Question: I am trying to run Data Nucleus+JDO+google cloud sql. However I get a class not found for org/datanucleus/store/mapped/scostore/JoinSetStore. What Jar contains that?
'''
com.google.api.server.spi.SystemService invokeServiceMethod: null
java.lang.ExceptionInInitializerError
at com.example.e_math.NoteEndpoint.getPersistenceManager(NoteEndpoint.java:162)
at com.example.e_math.NoteEndpoint.insertNote(NoteEndpoint.java:96)
at sun.reflect.NativeMethodAccessorImpl.invoke0(Native Method)
at sun.reflect.NativeMethodAccessorImpl.invoke(NativeMethodAccessorImpl.java:57)
at sun.reflect.DelegatingMethodAccessorImpl.invoke(DelegatingMethodAccessorImpl.java:43)
at java.lang.reflect.Method.invoke(Method.java:43)
at com.google.api.server.spi.SystemService.invokeServiceMethod(SystemService.java:239)
at com.google.api.server.spi.SystemServiceServlet.execute(SystemServiceServlet.java:161)
at com.google.api.server.spi.SystemServiceServlet.doPost(SystemServiceServlet.java:120)
at javax.servlet.http.HttpServlet.service(HttpServlet.java:637)
at javax.servlet.http.HttpServlet.service(HttpServlet.java:717)
at org.mortbay.jetty.servlet.ServletHolder.handle(ServletHolder.java:511)
at org.mortbay.jetty.servlet.ServletHandler$CachedChain.doFilter(ServletHandler.java:1166)
at org.mortbay.jetty.servlet.ServletHandler$CachedChain.doFilter(ServletHandler.java:1157)
at org.mortbay.jetty.servlet.ServletHandler$CachedChain.doFilter(ServletHandler.java:1157)
at org.mortbay.jetty.servlet.ServletHandler$CachedChain.doFilter(ServletHandler.java:1157)
at org.mortbay.jetty.servlet.ServletHandler$CachedChain.doFilter(ServletHandler.java:1157)
at org.mortbay.jetty.servlet.ServletHandler.handle(ServletHandler.java:388)
at org.mortbay.jetty.security.SecurityHandler.handle(SecurityHandler.java:216)
at org.mortbay.jetty.servlet.SessionHandler.handle(SessionHandler.java:182)
at org.mortbay.jetty.handler.ContextHandler.handle(ContextHandler.java:765)
at org.mortbay.jetty.webapp.WebAppContext.handle(WebAppContext.java:418)
at org.mortbay.jetty.handler.HandlerWrapper.handle(HandlerWrapper.java:152)
at org.mortbay.jetty.Server.handle(Server.java:326)
at org.mortbay.jetty.HttpConnection.handleRequest(HttpConnection.java:542)
at org.mortbay.jetty.HttpConnection$RequestHandler.headerComplete(HttpConnection.java:923)
at org.mortbay.jetty.HttpConnection.handle(HttpConnection.java:404)
at com.google.tracing.TraceContext$TraceContextRunnable.runInContext(TraceContext.java:466)
at com.google.tracing.TraceContext$TraceContextRunnable$1.run(TraceContext.java:473)
at com.google.tracing.TraceContext.runInContext(TraceContext.java:694)
at com.google.tracing.TraceContext$AbstractTraceContextCallback.runInInheritedContextNoUnref(TraceContext.java:338)
at com.google.tracing.TraceContext$AbstractTraceContextCallback.runInInheritedContext(TraceContext.java:330)
at com.google.tracing.TraceContext$TraceContextRunnable.run(TraceContext.java:470)
at java.lang.Thread.run(Thread.java:679)
Caused by: javax.jdo.JDOFatalInternalException: Unexpected exception caught.
NestedThrowables:
java.lang.reflect.InvocationTargetException
at javax.jdo.JDOHelper.invokeGetPersistenceManagerFactoryOnImplementation(JDOHelper.java:1193)
at javax.jdo.JDOHelper.getPersistenceManagerFactory(JDOHelper.java:808)
at javax.jdo.JDOHelper.getPersistenceManagerFactory(JDOHelper.java:1093)
at javax.jdo.JDOHelper.getPersistenceManagerFactory(JDOHelper.java:919)
at com.example.e_math.PMF.<clinit>(PMF.java:8)
... 34 more
Caused by: java.lang.reflect.InvocationTargetException
at com.google.appengine.runtime.Request.process-a0911210062beea1(Request.java)
at sun.reflect.NativeMethodAccessorImpl.invoke0(Native Method)
at sun.reflect.NativeMethodAccessorImpl.invoke(NativeMethodAccessorImpl.java:57)
at sun.reflect.DelegatingMethodAccessorImpl.invoke(DelegatingMethodAccessorImpl.java:43)
at java.lang.reflect.Method.invoke(Method.java:616)
at java.security.AccessController.doPrivileged(AccessController.java:63)
at javax.jdo.JDOHelper.invoke(JDOHelper.java:1960)
at javax.jdo.JDOHelper.invokeGetPersistenceManagerFactoryOnImplementation(JDOHelper.java:1166)
... 38 more
Caused by: java.lang.NoClassDefFoundError: org/datanucleus/store/mapped/scostore/JoinSetStore
at com.google.appengine.runtime.Request.process-a0911210062beea1(Request.java)
at java.lang.Class.getDeclaredConstructors0(Native Method)
at java.lang.Class.privateGetDeclaredConstructors(Class.java:2406)
at java.lang.Class.getConstructor0(Class.java:2716)
at java.lang.Class.getConstructor(Class.java:269)
at org.datanucleus.plugin.NonManagedPluginRegistry.createExecutableExtension(NonManagedPluginRegistry.java:680)
at org.datanucleus.plugin.PluginManager.createExecutableExtension(PluginManager.java:301)
at org.datanucleus.NucleusContext.createStoreManagerForProperties(NucleusContext.java:476)
at org.datanucleus.NucleusContext.initialise(NucleusContext.java:288)
at org.datanucleus.api.jdo.JDOPersistenceManagerFactory.freezeConfiguration(JDOPersistenceManagerFactory.java:660)
at org.datanucleus.api.jdo.JDOPersistenceManagerFactory.createPersistenceManagerFactory(JDOPersistenceManagerFactory.java:326)
at org.datanucleus.api.jdo.JDOPersistenceManagerFactory.getPersistenceManagerFactory(JDOPersistenceManagerFactory.java:195)
... 45 more
Caused by: java.lang.ClassNotFoundException: org.datanucleus.store.mapped.scostore.JoinSetStore
at com.google.appengine.runtime.Request.process-a0911210062beea1(Request.java)
... 53 more
'''
Here is my war\web-inf\lib

and jdoconfig
'''
<?xml version="1.0" encoding="utf-8"?>
<jdoconfig xmlns="http://java.sun.com/xml/ns/jdo/jdoconfig"
xmlns:xsi="http://www.w3.org/2001/XMLSchema-instance"
xsi:noNamespaceSchemaLocation="http://java.sun.com/xml/ns/jdo/
jdoconfig">
<persistence-manager-factory name="transactions-optional">
<property name="javax.jdo.PersistenceManagerFactoryClass"
value="org.datanucleus.api.jdo.JDOPersistenceManagerFactory"/>
<property name="javax.jdo.option.ConnectionDriverName"
value="com.google.appengine.api.rdbms.AppEngineDriver"/>
<property name="javax.jdo.option.ConnectionURL"
value="jdbc:google:rdbms://emath-project:myproject/myproject"/>
<property name="javax.jdo.option.ConnectionUserName"
value="root"/>
<property name="javax.jdo.option.NontransactionalRead"
value="true"/>
<property name="javax.jdo.option.NontransactionalWrite"
value="true"/>
<property name="javax.jdo.option.RetainValues" value="true"/>
<property name="datanucleus.metadata.validate" value="false"/>
<property name="datanucleus.autoCreateSchema" value="true"/>
<property name="datanucleus.validateTables" value="true"/>
<property name="datanucleus.validateConstraints" value="false"/>
<property name="datanucleus.appengine.autoCreateDatastoreTxns"
value="true"/>
</persistence-manager-factory>
</jdoconfig>
'''
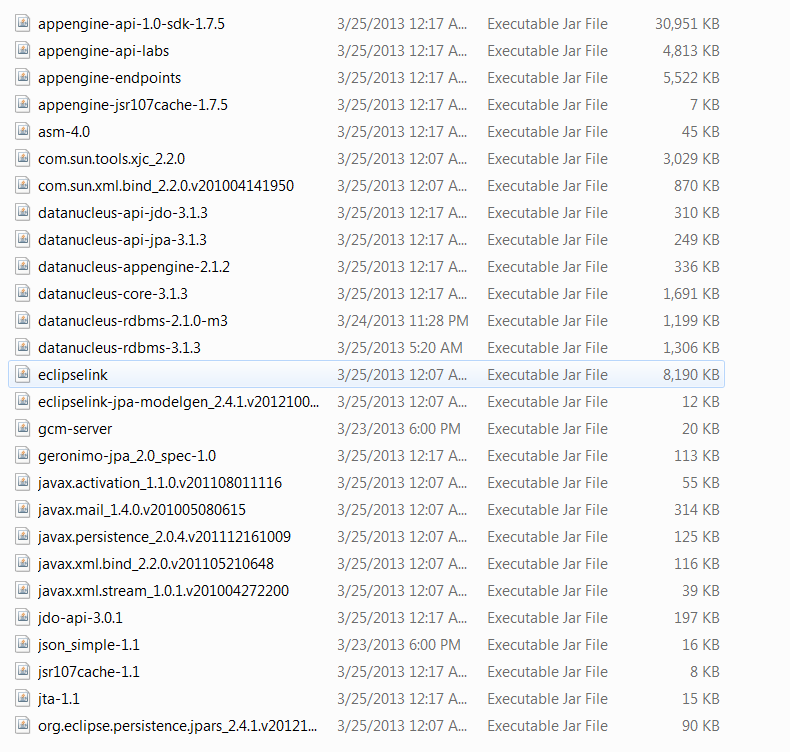
Answer: Why have you got in the CLASSPATH?